Question: I am attempting to make a card view with some text and an image inside it.

I want the card view to be just big enough for the textviews which each can wrap to multiple lines so I want the card to scale based on the text, I also want the image to fill the height of the card whatever it may be.
So I set the card view and the linear layout containing the textviews height to wrap_content, and the image views height to match_parent.
However setting the images to match_parent makes the whole card bigger meaning its much bigger than needed for the text?
Is there any way around this or some alternative method to achieve the same effect?
EXTRA INFORMATION:
I think I know why this is happening, Its because the image views desired size based on the size of the image is bigger than the card so if the cards height is match_parent it will get as big as its parent allows until it reaches the size of the original image. Because the height of its parent is wrap_content it lets the image view get that big. I'm still no wiser on how to stop this happening though other than scaling down the image but this would mean it gets pixelated?
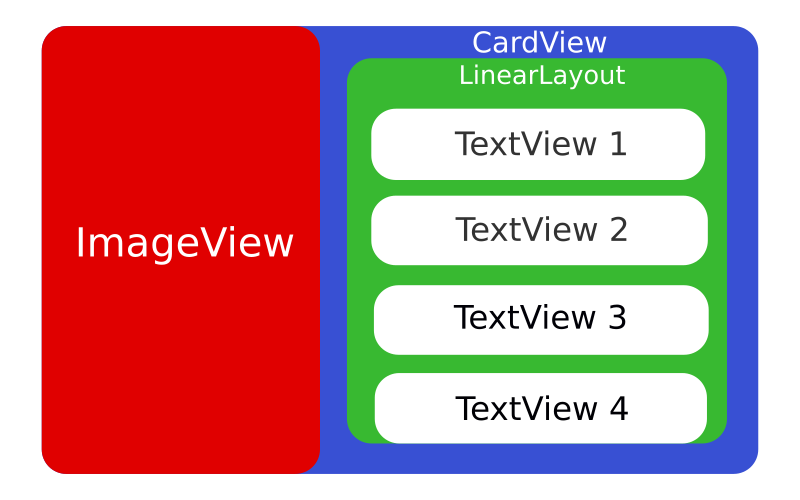
Answer: So what ended up working for this was to have both items in a relative layout and then align the image view to the top and bottom of the linear layout containing the text kinda like this:
'''
<RelativeLayout
android:layout_width="match_parent"
android:layout_height="wrap_content">
<ImageView
android:layout_width="80dp"
android:layout_height="match_parent"
android:layout_alignTop="@id/text"
android:layout_alignBottom="@id/text"/>
<LinearLayout
android:id="@+id/text"
android:layout_height="wrap_content"
android:layout_width="fill_parent"
android:orientation="vertical">
<TextView
android:layout_height="wrap_content"
android:layout_width="match_parent"/>
<TextView
android:layout_height="wrap_content"
android:layout_width="match_parent"/>
<TextView
android:layout_height="wrap_content"
android:layout_width="match_parent"/>
<TextView
android:layout_height="wrap_content"
android:layout_width="match_parent"/>
</LinearLayout>
</RelativeLayout>
'''